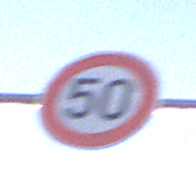
Verkehrszeichen: Geschwindigkeit50
Umgebung: Outdoor, Nature
Tageszeit: SunriseSunset
Wetter: Clear
Licht: Natural
Jahreszeit: NotSpecified
Kontrast: HighContrast